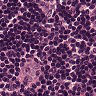
Metastatic tissue present: no